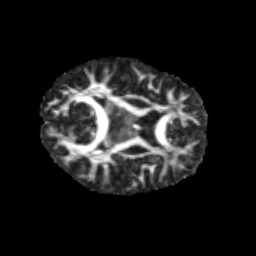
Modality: FA
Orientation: axial
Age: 11
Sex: male
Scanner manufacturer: siemens
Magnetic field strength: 3 T
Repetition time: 3.8 s
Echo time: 0.07 s